Question: I have a prototype cell with a UIImageView.
I would like to position it exactly to the left edge of the screen (no space in between like it is by default).
First picture is what I have (default tableView and cells), second is what I try to do.

No matter what I try ('frame', 'bounds', 'CGAffineTransform' on 'cell.imageView') there is always a space between the edge and the image, it's like iOS prevent this behavior.
I'm not using AutoLayout and would like to do this programmatically.
'''
#import "ResultCell.h"
@implementation ResultCell
-(void) layoutSubviews {
[super layoutSubviews];
self.imageView.frame = CGRectMake(-10,0,10,10);
}
@end
'''
See @matt answer for more details.
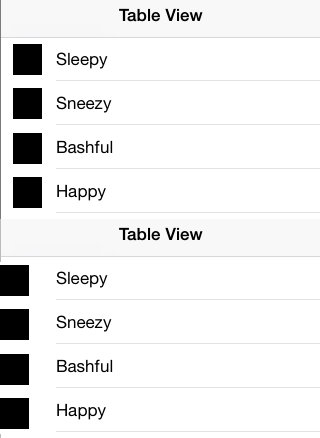
Answer: > it's like iOS prevent this behavior
You are absolutely right. You are repositioning the image view, but then the cell is coming along and positioning it back again in its 'layoutSubviews'.
The solution is to use a custom cell class where you override 'layoutSubviews'. For example:
'''
class MyCell : UITableViewCell {
override func layoutSubviews() {
super.layoutSubviews()
self.imageView!.frame.origin.x = 0
}
}
'''
You will have to make various other arrangements, of course, in order to make sure that a MyCell instance is actually instead of the default UITableViewCell. But that is left as an exercise for the reader!